Question: I'm starting with PhoneGap, and I'm trying a simple application, a Ruler. I'm a begginer in JavaScript, most of my mobile work was in native Android code, but I'm cracking my head on this and I can't figure out what's wrong.
Due to different sizes of screens my idea is to calculate how many pixels I have in one millimeter(pixelsInMm) get the height of the screen and using a HTML5 canvas draw a line every N pixels.
The body of my HTML is simple enough, a canvas filling the whole screen
'''
<body onload="init();" id="stage" class="theme">
<canvas id="myCanvas" style="width: 100%;height: 100%;"></canvas>
</body>
'''
I've already figured out how to get the density in pixels per inch of the device(dpi) and using simple math we can get how many pixels we have in one cm
'''
var mmInInch = 25.399999999972568;
function getPixelsPerMillimeter(dpi){
return dpi/mmInInch;
}
'''
And the rest of my js file is also straightforward
'''
var heightInPixels;
var heightDensity;
'''
Get the height density in pixels per inch
'''
function getDeviceResolution(){
heightDensity = window.MyConnectorClass.getYdpi();
heightInPixels = window.outerHeight;
console.log("Y density = " + heightDensity);
console.log("Y pixels = " + heightInPixels);
return heightDensity;
}
'''
Draw a horizontal line in the given canvas and y coordinate
'''
function drawOnCanvas(ctx2d,y){
console.log("Drawing on :" + y)
ctx2d.moveTo(0,y);
ctx2d.lineTo(20,y);
ctx2d.stroke();
}
'''
My main loop, where at every ppm it draw one horizontal line.
'''
function drawRuler(){
console.log("append Ruler")
var YDpi = getDeviceResolution();
var ppm = getPixelsPerMillimeter(YDpi);
var c=document.getElementById("myCanvas");
var ctx=c.getContext("2d");
ctx.lineWidth = 1;
for(var i=0; i<90; i++){
var topPos = (5+ i*ppm);
console.log("topPos" + topPos);
drawOnCanvas(ctx,topPos);
};
}
'''
But instead of getting the expected ruler, as you can see in the image below what I'm getting are lines very spaced, far from the 1mm I expected. Why? Also the lines it draws have different sizes, and they are definetelly not 1px wide.

Here is the logcat showing that the calculations are right, I'm testing this in a galaxy S2 with 800px Height, with 93mm screen height, So every 8.6 pixels I have one mm.
'''
09-22
:16.530: D/test(12353): ppm:8.602150744349842
09-22
:16.530: D/test(12353): mmSize:93.0
09-22
:16.530: D/test(12353): Pos0: 5.0px
09-22
:16.530: D/test(12353): Pos1: 13.602150744349842px
09-22
:16.530: D/test(12353): Pos2: 22.204301488699684px
09-22
:16.530: D/test(12353): Pos3: 30.806452233049527px
09-22
:16.530: D/test(12353): Pos4: 39.40860297739937px
09-22
:16.530: D/test(12353): Pos5: 48.01075372174921px
09-22
:16.530: D/test(12353): Pos6: 56.61290446609905px
09-22
:16.535: D/test(12353): Pos7: 65.2150552104489px
09-22
:16.535: D/test(12353): Pos8: 73.81720595479874px
09-22
:16.535: D/test(12353): Pos9: 82.41935669914858px
09-22
:16.535: D/test(12353): Pos10: 91.02150744349842px
09-22
:16.535: D/test(12353): Pos11: 99.62365818784826px
09-22
:16.535: D/test(12353): Pos12: 108.2258089321981px
09-22
:16.535: D/test(12353): Pos13: 116.82795967654795px
09-22
:16.535: D/test(12353): Pos14: 125.43011042089779px
09-22
:16.535: D/test(12353): Pos15: 134.03226116524763px
09-22
:16.540: D/test(12353): Pos16: 142.63441190959747px
09-22
:16.540: D/test(12353): Pos17: 151.23656265394732px
09-22
:16.540: D/test(12353): Pos18: 159.83871339829716px
09-22
:16.540: D/test(12353): Pos19: 168.440864142647px
09-22
:16.540: D/test(12353): Pos20: 177.04301488699684px
09-22
:16.540: D/test(12353): Pos21: 185.64516563134669px
09-22
:16.540: D/test(12353): Pos22: 194.24731637569653px
09-22
:16.540: D/test(12353): Pos23: 202.84946712004637px
09-22
:16.540: D/test(12353): Pos24: 211.4516178643962px
09-22
:16.540: D/test(12353): Pos25: 220.05376860874605px
09-22
:16.540: D/test(12353): Pos26: 228.6559193530959px
09-22
:16.540: D/test(12353): Pos27: 237.25807009744574px
09-22
:16.540: D/test(12353): Pos28: 245.86022084179558px
09-22
:16.540: D/test(12353): Pos29: 254.46237158614542px
09-22
:16.540: D/test(12353): Pos30: 263.06452233049527px
09-22
:16.540: D/test(12353): Pos31: 271.6666730748451px
09-22
:16.540: D/test(12353): Pos32: 280.26882381919495px
09-22
:16.540: D/test(12353): Pos33: 288.8709745635448px
09-22
:16.540: D/test(12353): Pos34: 297.47312530789463px
09-22
:16.540: D/test(12353): Pos35: 306.0752760522445px
09-22
:16.540: D/test(12353): Pos36: 314.6774267965943px
09-22
:16.540: D/test(12353): Pos37: 323.27957754094416px
09-22
:16.540: D/test(12353): Pos38: 331.881728285294px
09-22
:16.540: D/test(12353): Pos39: 340.48387902964384px
09-22
:16.540: D/test(12353): Pos40: 349.0860297739937px
09-22
:16.540: D/test(12353): Pos41: 357.68818051834353px
09-22
:16.540: D/test(12353): Pos42: 366.29033126269337px
09-22
:16.540: D/test(12353): Pos43: 374.8924820070432px
09-22
:16.540: D/test(12353): Pos44: 383.49463275139306px
09-22
:16.540: D/test(12353): Pos45: 392.0967834957429px
09-22
:16.545: D/test(12353): Pos46: 400.69893424009274px
09-22
:16.545: D/test(12353): Pos47: 409.3010849844426px
09-22
:16.545: D/test(12353): Pos48: 417.9032357287924px
09-22
:16.545: D/test(12353): Pos49: 426.50538647314227px
09-22
:16.545: D/test(12353): Pos50: 435.1075372174921px
09-22
:16.545: D/test(12353): Pos51: 443.70968796184195px
09-22
:16.545: D/test(12353): Pos52: 452.3118387061918px
09-22
:16.545: D/test(12353): Pos53: 460.91398945054164px
09-22
:16.545: D/test(12353): Pos54: 469.5161401948915px
09-22
:16.545: D/test(12353): Pos55: 478.1182909392413px
09-22
:16.545: D/test(12353): Pos56: 486.72044168359116px
09-22
:16.545: D/test(12353): Pos57: 495.322592427941px
09-22
:16.545: D/test(12353): Pos58: 503.92474317229085px
09-22
:16.545: D/test(12353): Pos59: 512.5268939166407px
09-22
:16.545: D/test(12353): Pos60: 521.1290446609905px
09-22
:16.545: D/test(12353): Pos61: 529.7311954053404px
09-22
:16.545: D/test(12353): Pos62: 538.3333461496902px
09-22
:16.545: D/test(12353): Pos63: 546.93549689404px
09-22
:16.545: D/test(12353): Pos64: 555.5376476383899px
09-22
:16.545: D/test(12353): Pos65: 564.1397983827397px
09-22
:16.545: D/test(12353): Pos66: 572.7419491270896px
09-22
:16.545: D/test(12353): Pos67: 581.3440998714394px
09-22
:16.545: D/test(12353): Pos68: 589.9462506157893px
09-22
:16.545: D/test(12353): Pos69: 598.5484013601391px
09-22
:16.545: D/test(12353): Pos70: 607.150552104489px
09-22
:16.545: D/test(12353): Pos71: 615.7527028488388px
09-22
:16.545: D/test(12353): Pos72: 624.3548535931886px
09-22
:16.545: D/test(12353): Pos73: 632.9570043375385px
09-22
:16.545: D/test(12353): Pos74: 641.5591550818883px
09-22
:16.545: D/test(12353): Pos75: 650.1613058262382px
09-22
:16.545: D/test(12353): Pos76: 658.763456570588px
09-22
:16.545: D/test(12353): Pos77: 667.3656073149378px
09-22
:16.545: D/test(12353): Pos78: 675.9677580592877px
09-22
:16.545: D/test(12353): Pos79: 684.5699088036375px
09-22
:16.545: D/test(12353): Pos80: 693.1720595479874px
09-22
:16.545: D/test(12353): Pos81: 701.7742102923372px
09-22
:16.545: D/test(12353): Pos82: 710.3763610366871px
09-22
:16.550: D/test(12353): Pos83: 718.9785117810369px
09-22
:16.550: D/test(12353): Pos84: 727.5806625253867px
09-22
:16.550: D/test(12353): Pos85: 736.1828132697366px
09-22
:16.550: D/test(12353): Pos86: 744.7849640140864px
09-22
:16.550: D/test(12353): Pos87: 753.3871147584363px
09-22
:16.550: D/test(12353): Pos88: 761.9892655027861px
09-22
:16.550: D/test(12353): Pos89: 770.591416247136px
09-22
:16.550: D/test(12353): Pos90: 779.1935669914858px
09-22
:16.550: D/test(12353): Pos91: 787.7957177358356px
09-22
:16.550: D/test(12353): Pos92: 796.3978684801855px
'''
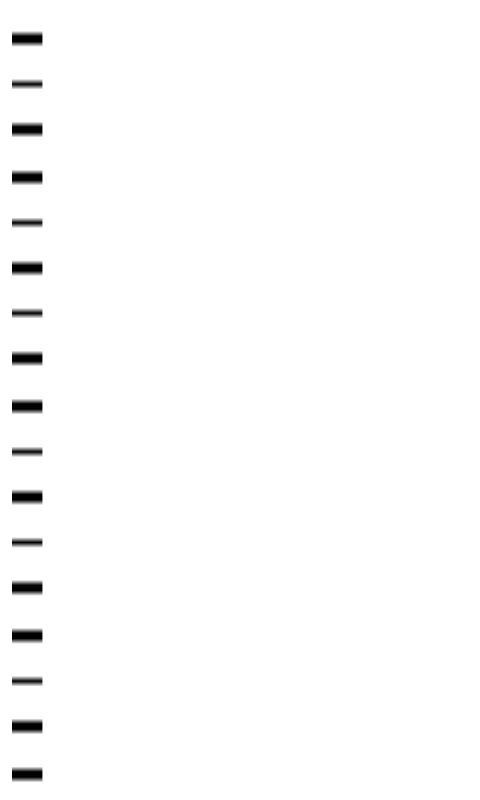
Answer: Couple issues going on.
Take a look at <URL>.
As an example take a look here:
<URL>
Changes:
This fixes the odd line width:
'''
drawOnCanvas(Math.floor(topPos)+.5)
'''
Added missing begin path:
'''
ctx.beginPath();
'''
Change to set canvas size on load:
'''
function resizeCanvas(){
c.width = document.body.clientWidth - 5, // 5 is from jsfiddle frame
c.height = document.body.clientHeight - 5;
}
'''
Even with these changes you still notice slight variations, I wan't to point this to: <URL>
But I don't have any solutions (since the ppm might end up at some odd y value like 75.812315 -- it'll be .3 pixels off...) as you draw more you could adjust for the variations somehow but it gets even more tricky as the floating point errors start to come in.
Hope that gets you started.